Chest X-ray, AP view. Patient: 44 years old, sex M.
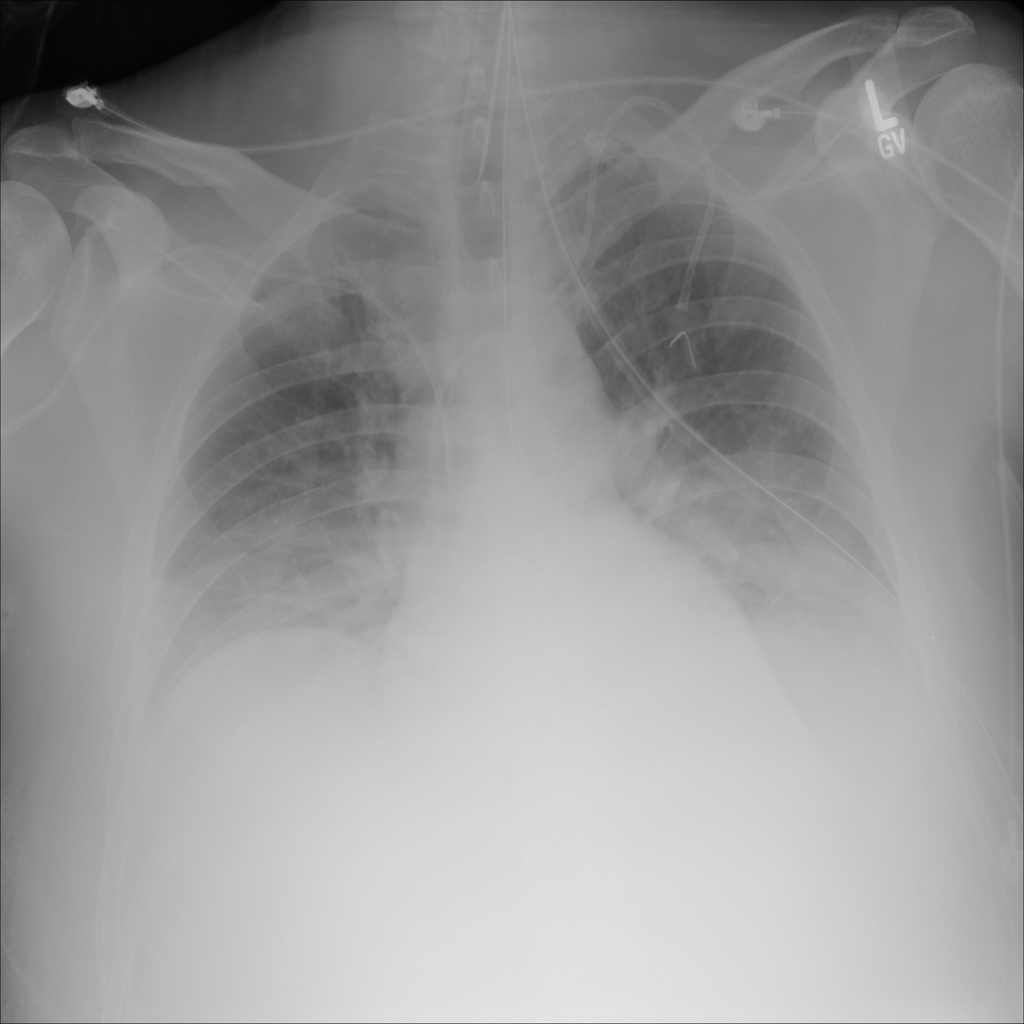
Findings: No Finding